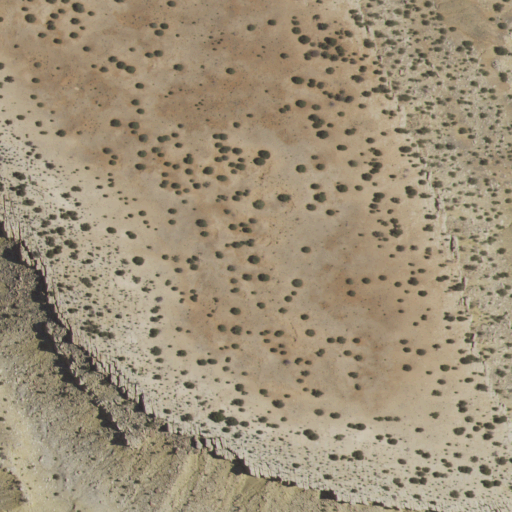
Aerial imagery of mountain in New Mexico named Koya Mesa containing only shrub